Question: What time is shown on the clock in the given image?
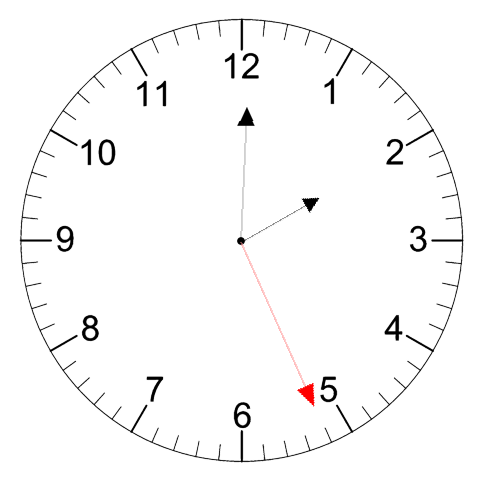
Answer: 02:00:26